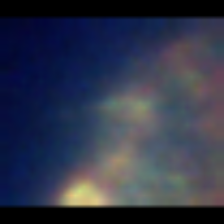
Taxon: Unknown_full_image
Group: Unknown